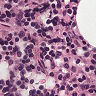
Metastatic tissue present: no